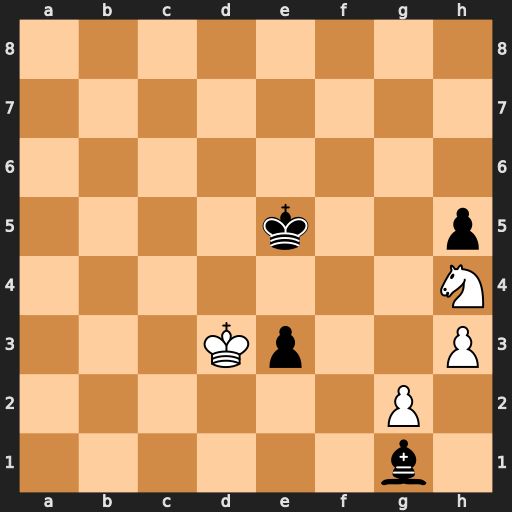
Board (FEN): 8/8/8/4k2p/7N/3Kp2P/6P1/6b1
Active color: w
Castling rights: -
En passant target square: -
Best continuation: Nf3+ Ke6 Nxg1